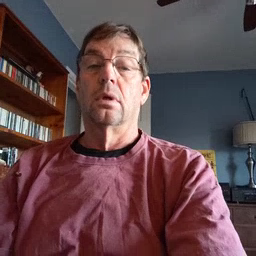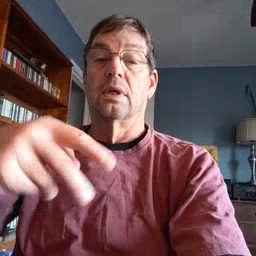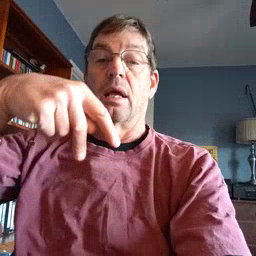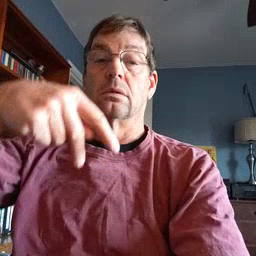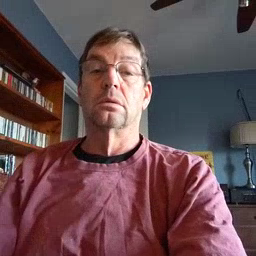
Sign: dance